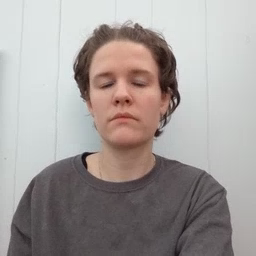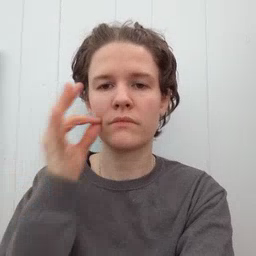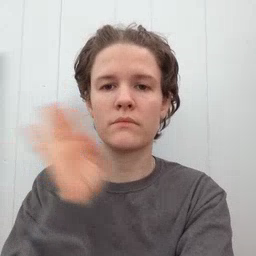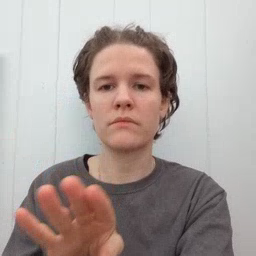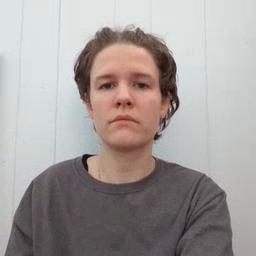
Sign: bee